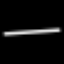
Label: line